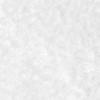
Label: no_change